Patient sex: M
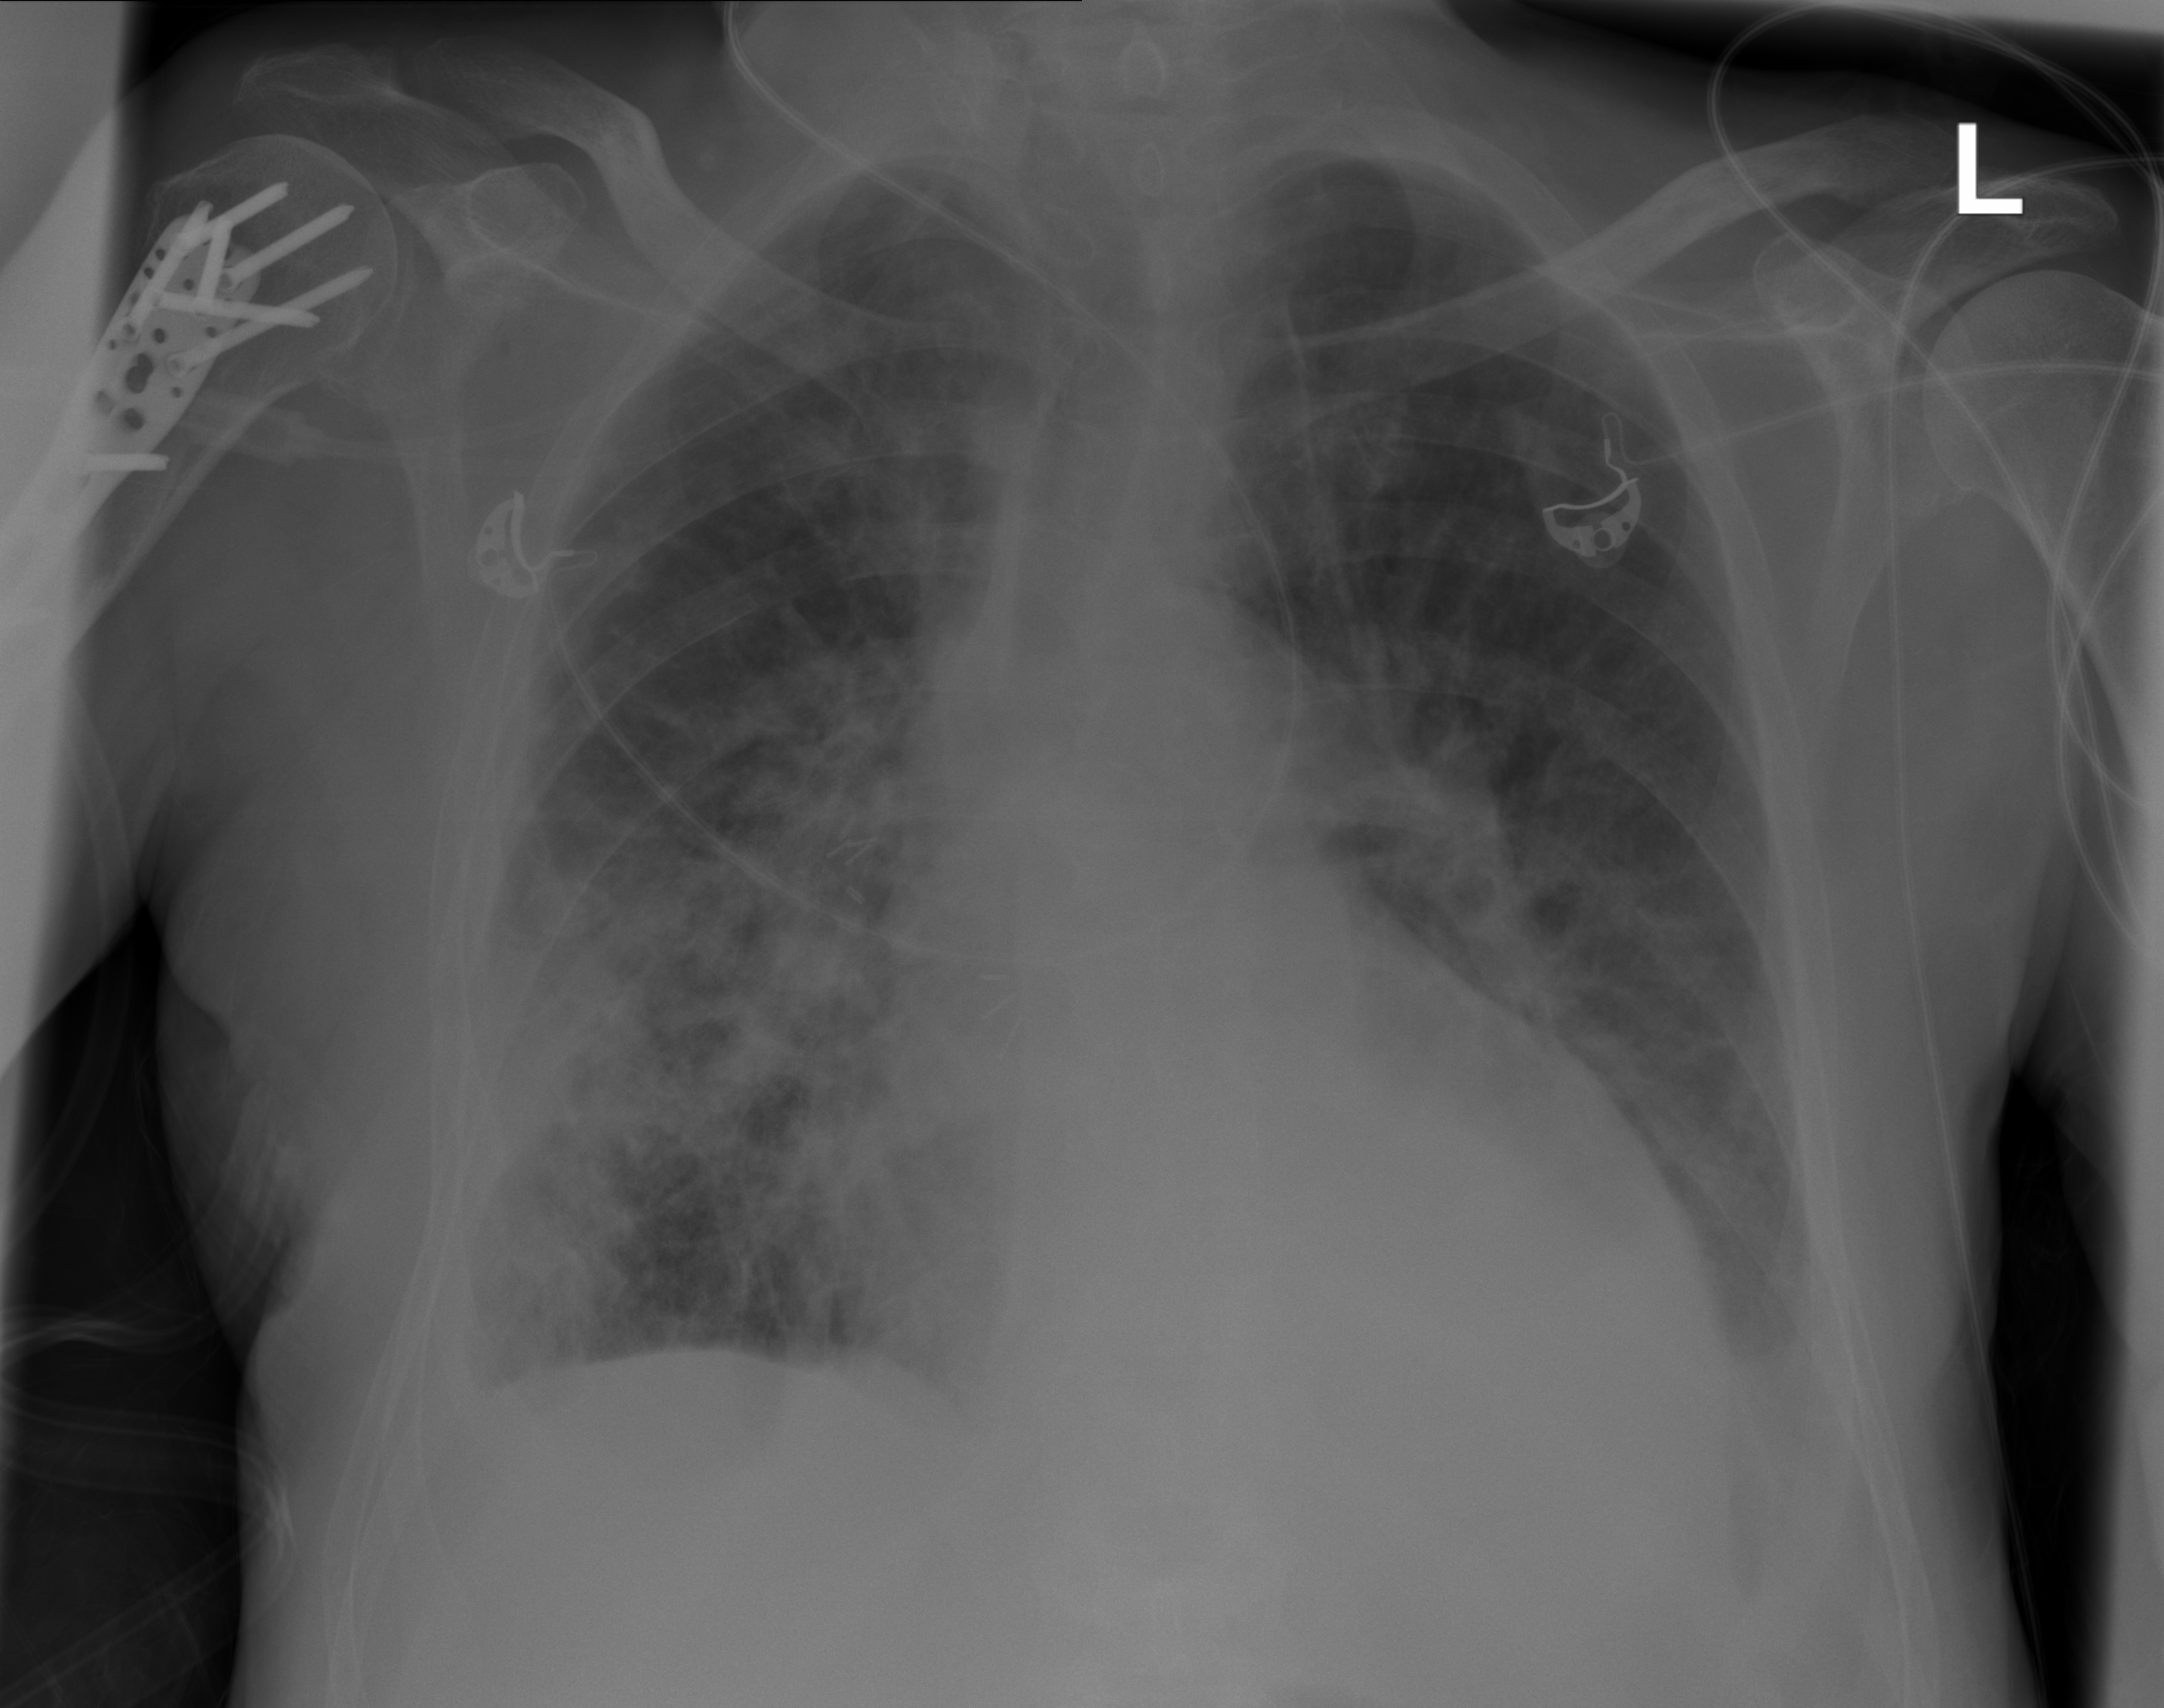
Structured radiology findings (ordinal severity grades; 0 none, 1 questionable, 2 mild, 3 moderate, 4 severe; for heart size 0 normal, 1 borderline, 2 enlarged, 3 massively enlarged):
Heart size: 2
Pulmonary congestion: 0
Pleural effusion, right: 2
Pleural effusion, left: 2
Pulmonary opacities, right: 3
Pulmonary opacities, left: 2
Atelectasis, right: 2
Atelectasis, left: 2